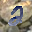
Label: 2